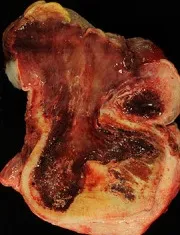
The cut surface was reddish and of gelatinous consistency (C).
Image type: radiology (ct)